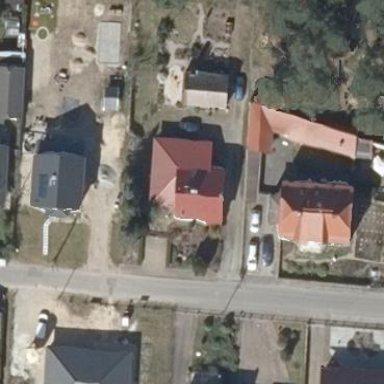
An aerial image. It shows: Residential building.